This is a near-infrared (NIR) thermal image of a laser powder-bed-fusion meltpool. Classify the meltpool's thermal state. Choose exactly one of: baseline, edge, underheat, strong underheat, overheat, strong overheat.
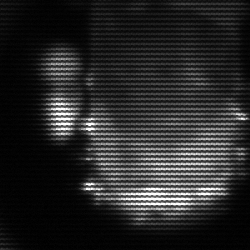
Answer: baseline